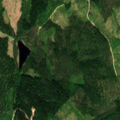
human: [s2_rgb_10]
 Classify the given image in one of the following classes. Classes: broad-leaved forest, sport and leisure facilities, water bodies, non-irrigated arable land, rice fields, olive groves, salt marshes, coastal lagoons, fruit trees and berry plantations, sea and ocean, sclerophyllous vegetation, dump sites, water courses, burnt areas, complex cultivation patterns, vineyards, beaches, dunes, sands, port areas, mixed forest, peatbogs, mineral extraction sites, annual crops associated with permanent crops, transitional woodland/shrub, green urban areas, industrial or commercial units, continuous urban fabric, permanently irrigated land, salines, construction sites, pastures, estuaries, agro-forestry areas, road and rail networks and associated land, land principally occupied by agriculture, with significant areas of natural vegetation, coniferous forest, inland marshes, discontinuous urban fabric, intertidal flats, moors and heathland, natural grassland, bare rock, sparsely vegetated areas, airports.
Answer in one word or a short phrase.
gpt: coniferous forest, mixed forest, transitional woodland/shrub